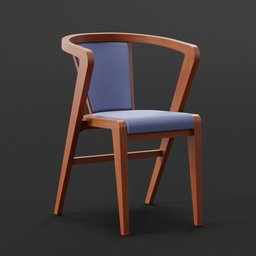
Label: furniture